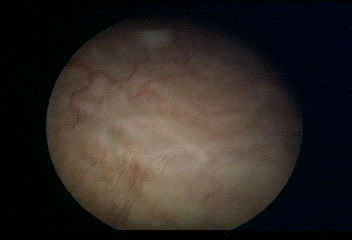
Modality: WLC
Class: Normal mucosa
Bladder cancer association: No